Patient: sex F, age 63
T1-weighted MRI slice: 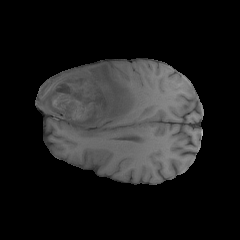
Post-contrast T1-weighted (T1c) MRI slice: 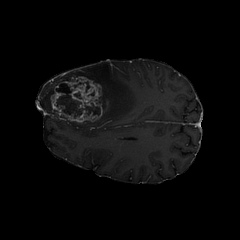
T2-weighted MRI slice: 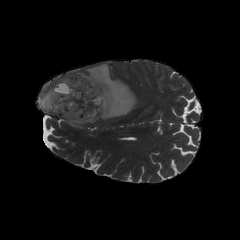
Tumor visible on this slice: yes
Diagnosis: Glioblastoma, IDH-wildtype
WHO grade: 4